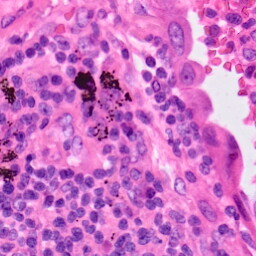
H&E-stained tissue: Lung